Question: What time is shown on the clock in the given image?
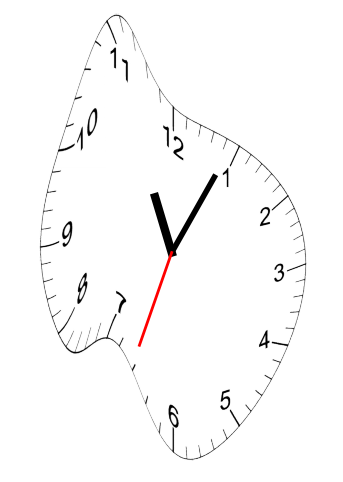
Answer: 11:04:33